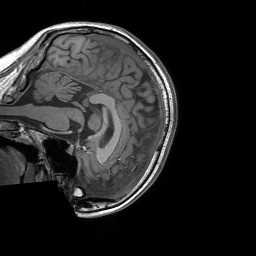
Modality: T1w
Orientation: sagittal
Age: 24
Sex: female
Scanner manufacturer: siemens
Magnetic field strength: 3 T
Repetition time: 1.8 s
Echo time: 0.00252 s